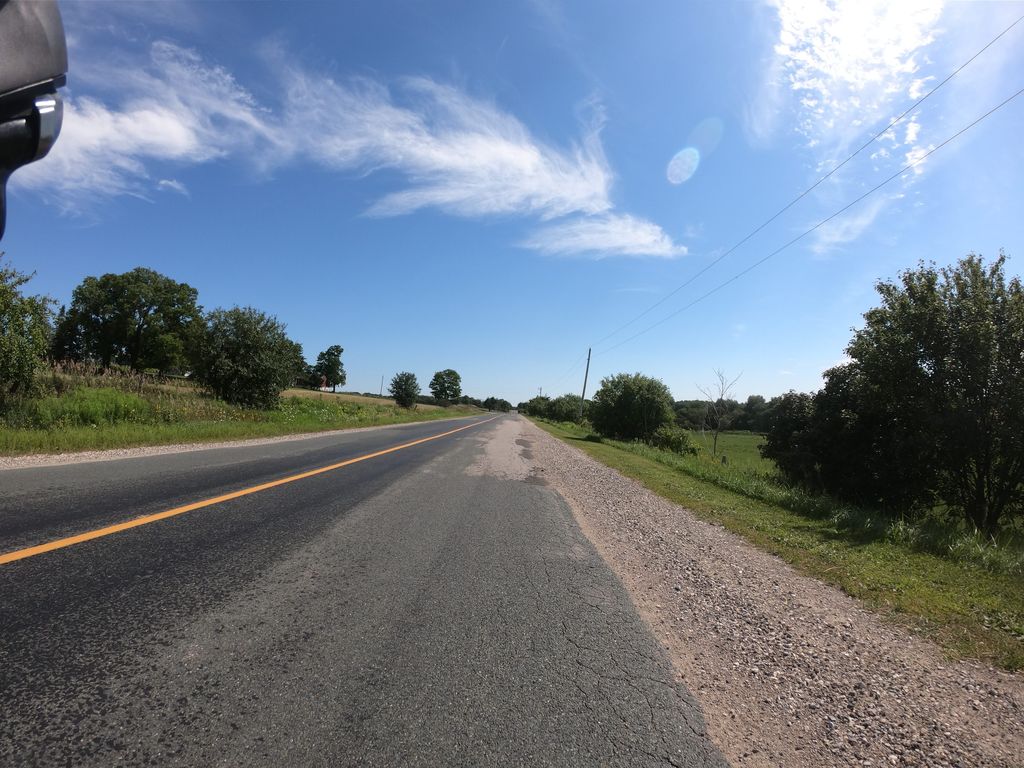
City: kitchener-waterloo